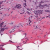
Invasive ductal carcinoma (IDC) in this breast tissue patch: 1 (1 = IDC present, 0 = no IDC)